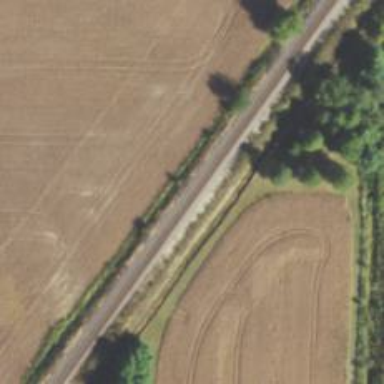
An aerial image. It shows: Railway track.